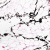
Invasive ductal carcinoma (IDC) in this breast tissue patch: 0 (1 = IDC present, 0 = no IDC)